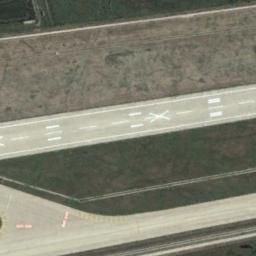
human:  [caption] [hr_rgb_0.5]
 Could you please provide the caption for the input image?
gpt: The grass is beside the runway .

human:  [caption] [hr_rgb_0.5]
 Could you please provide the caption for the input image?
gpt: There are green lawns next to the two connected runways, And there are white short and thick signs on the runway .

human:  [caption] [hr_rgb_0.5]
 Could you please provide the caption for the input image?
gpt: The runway is on the bare land next to the grass .

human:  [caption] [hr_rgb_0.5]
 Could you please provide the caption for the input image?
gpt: The runway goes through the lawn and some markings are on the runway .

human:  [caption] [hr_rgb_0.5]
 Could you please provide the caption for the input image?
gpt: There are some green lawns beside the runway .